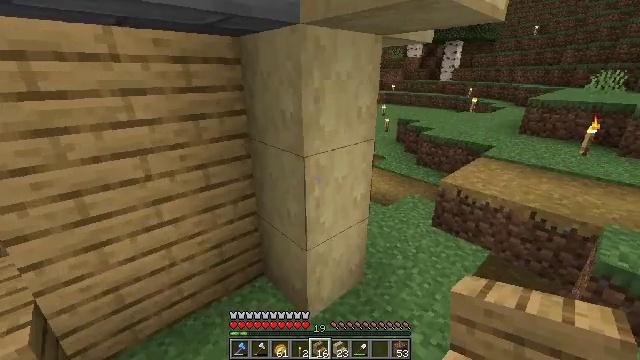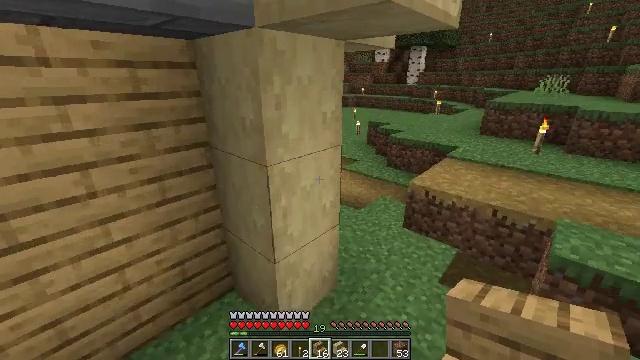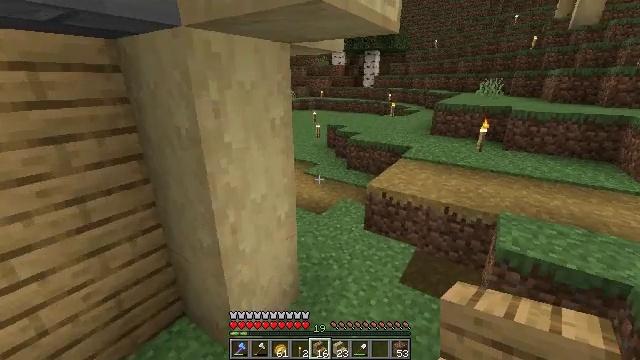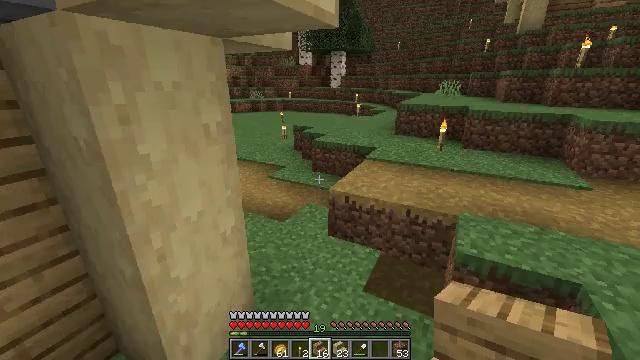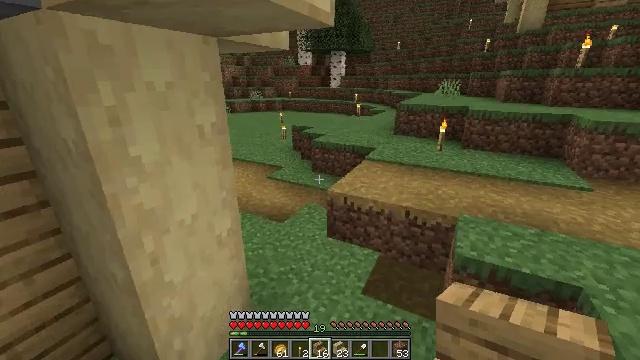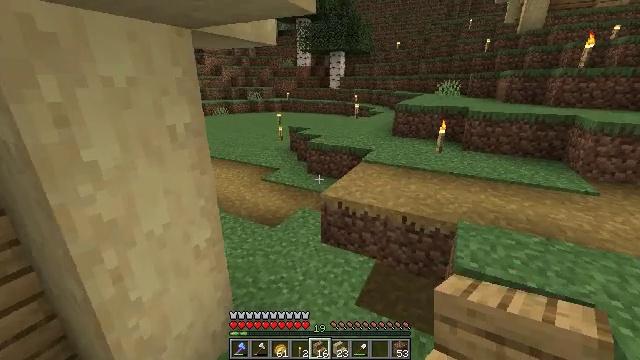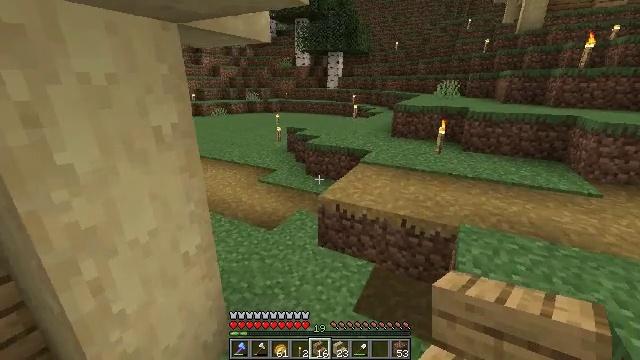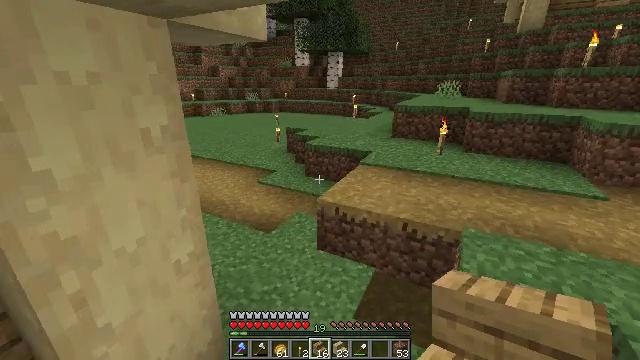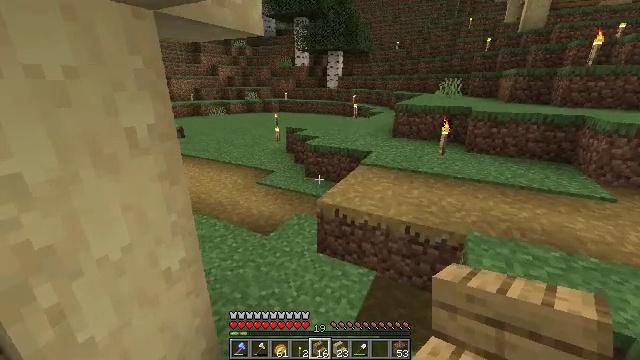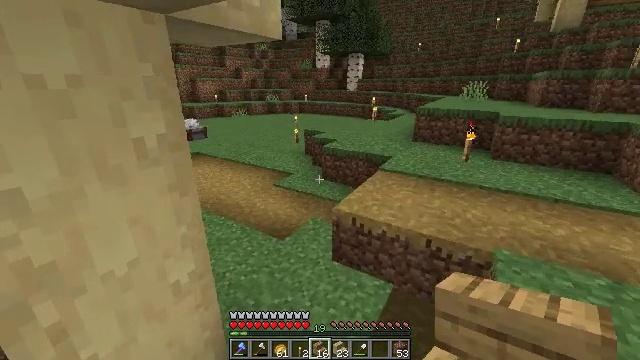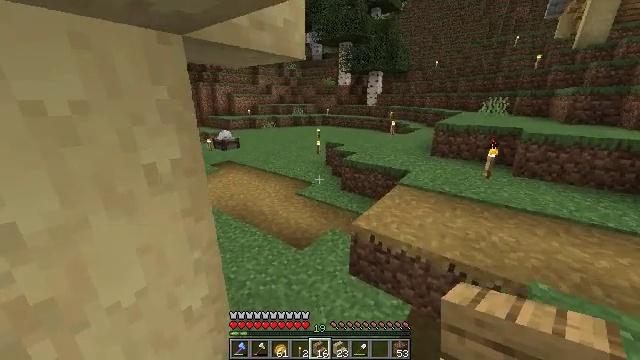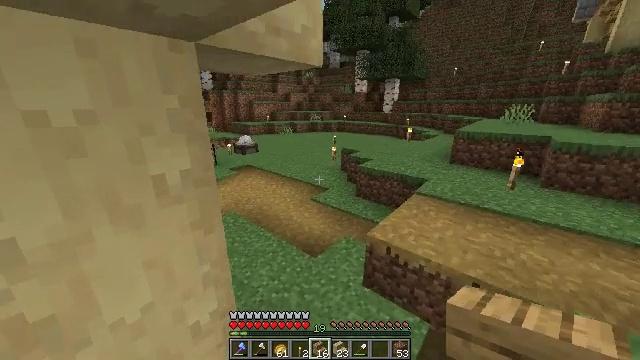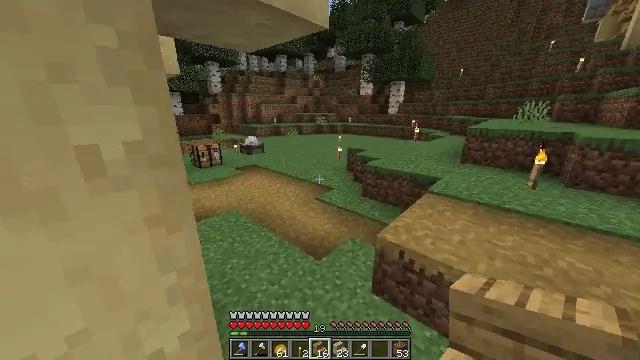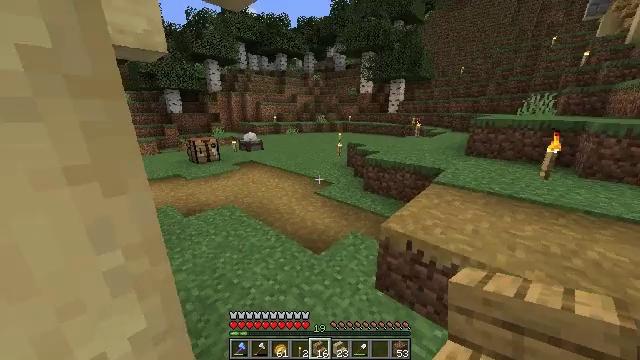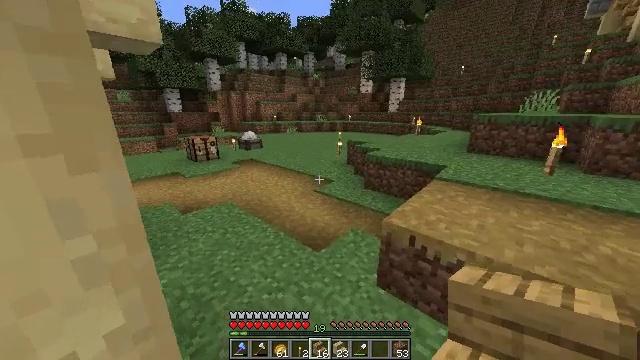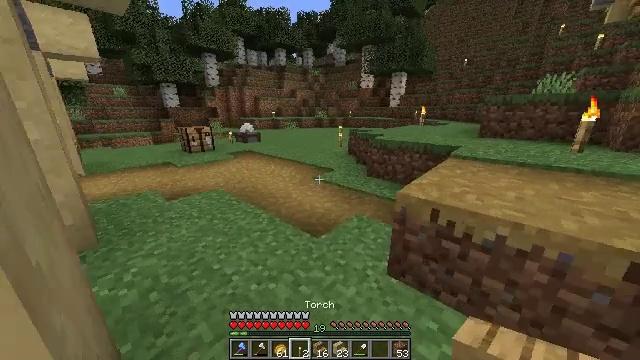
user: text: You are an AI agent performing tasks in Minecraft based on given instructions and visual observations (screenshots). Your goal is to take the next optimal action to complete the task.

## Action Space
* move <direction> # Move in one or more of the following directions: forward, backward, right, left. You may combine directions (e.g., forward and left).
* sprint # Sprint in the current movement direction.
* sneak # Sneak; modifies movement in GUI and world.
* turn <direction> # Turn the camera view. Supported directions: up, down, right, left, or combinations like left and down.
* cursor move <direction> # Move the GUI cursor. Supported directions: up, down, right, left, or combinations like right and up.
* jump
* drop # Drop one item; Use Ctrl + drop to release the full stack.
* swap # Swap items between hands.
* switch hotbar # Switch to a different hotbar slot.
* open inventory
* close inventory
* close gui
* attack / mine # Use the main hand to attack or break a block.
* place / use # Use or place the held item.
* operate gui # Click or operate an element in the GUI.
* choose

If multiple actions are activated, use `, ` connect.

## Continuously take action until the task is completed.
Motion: motion action
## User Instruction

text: Remove the oak stairs to repurpose them.
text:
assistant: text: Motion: move forward and move right, turn right
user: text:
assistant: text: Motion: move forward and move right, turn right
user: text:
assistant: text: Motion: move forward and move right, turn right
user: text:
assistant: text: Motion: no_op
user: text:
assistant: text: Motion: move forward
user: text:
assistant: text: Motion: move forward
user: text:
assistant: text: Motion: no_op
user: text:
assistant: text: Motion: move forward
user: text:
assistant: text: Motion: move forward, turn left
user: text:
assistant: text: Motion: move forward, turn left and up
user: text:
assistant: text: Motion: move forward, turn left and up
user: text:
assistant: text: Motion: move forward, turn left
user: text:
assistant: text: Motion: move forward
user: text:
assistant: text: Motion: move forward
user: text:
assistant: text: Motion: move forward
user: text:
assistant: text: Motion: move forward
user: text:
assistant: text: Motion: move forward
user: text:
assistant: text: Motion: move forward
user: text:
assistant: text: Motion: move forward
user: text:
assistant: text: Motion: move forward
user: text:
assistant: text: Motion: move forward, turn left and up
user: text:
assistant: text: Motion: move forward, turn left and up
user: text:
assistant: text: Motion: move forward, turn left
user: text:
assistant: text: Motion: move forward, turn left
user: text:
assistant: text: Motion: move forward, turn left
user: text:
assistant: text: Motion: move forward, turn left
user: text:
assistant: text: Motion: move forward, turn left
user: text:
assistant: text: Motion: move forward and move right, turn left
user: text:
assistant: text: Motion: move forward and move right, turn left
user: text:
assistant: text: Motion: move forward and move right, turn left